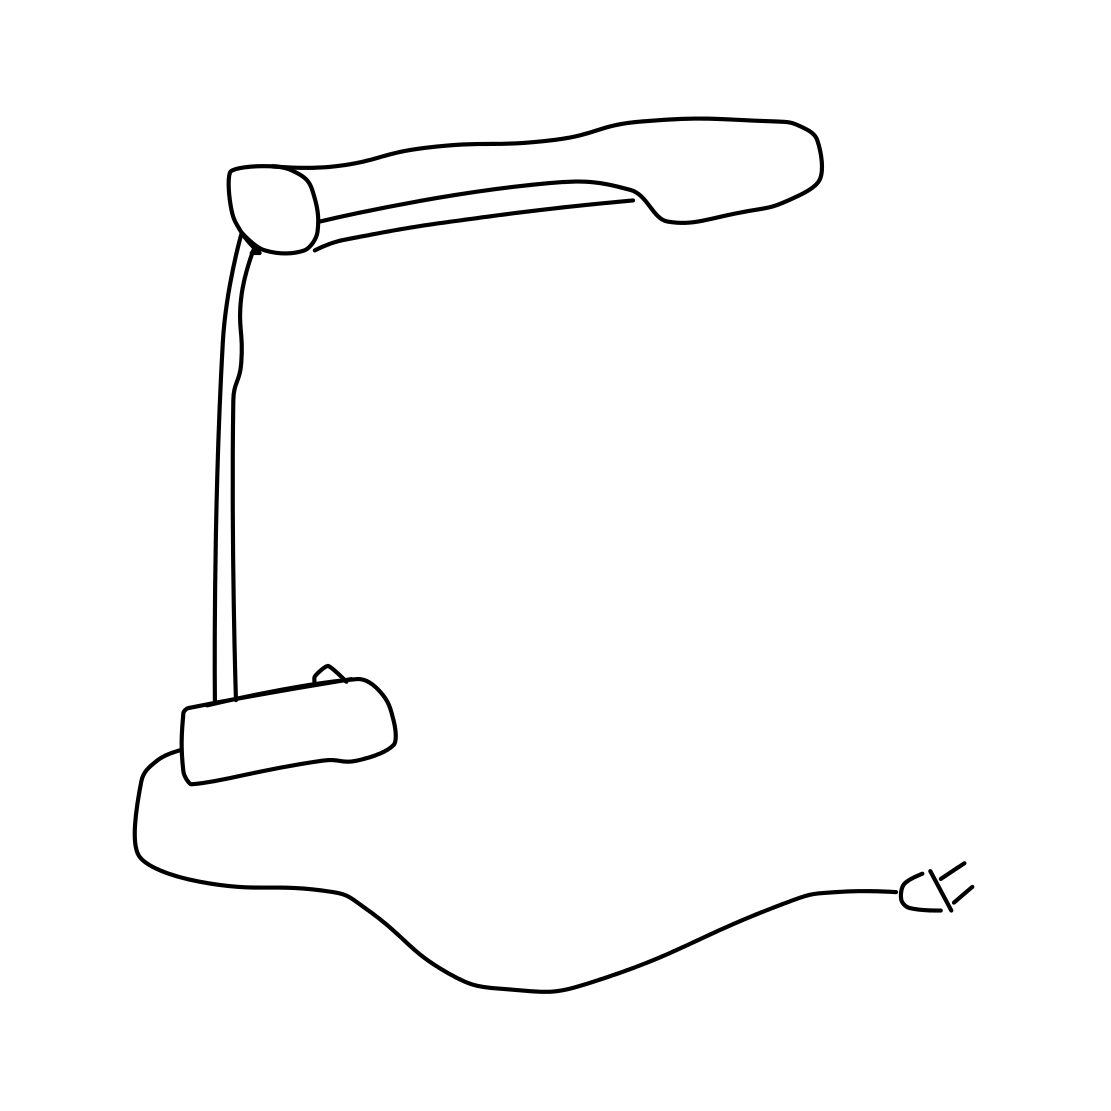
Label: tablelamp